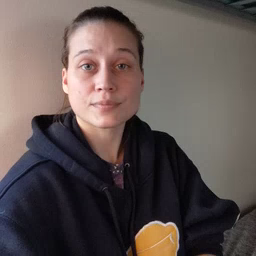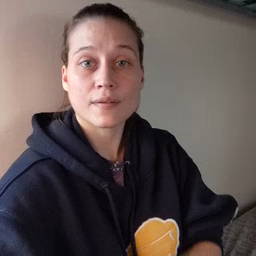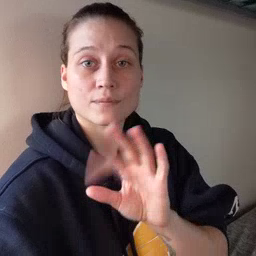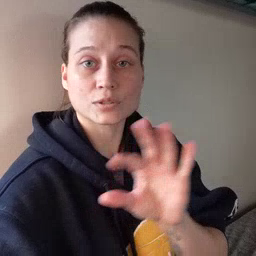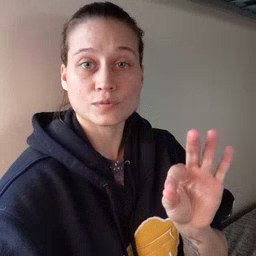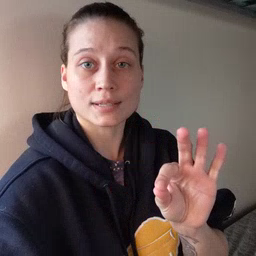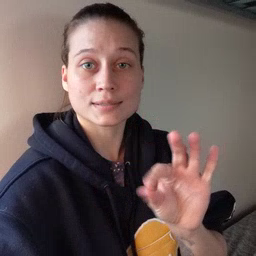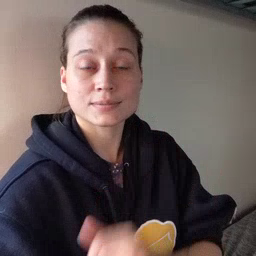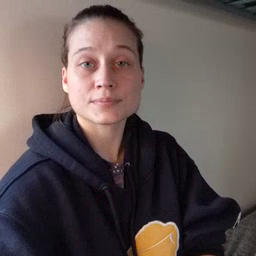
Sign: frenchfries